Interaction volume radius: 5 \u00c5
Interaction volume height: 15 \u00c5
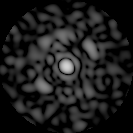
Disorder parameter: 0.7896